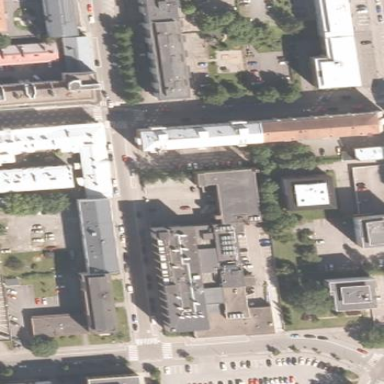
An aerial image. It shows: Residential area on city block.